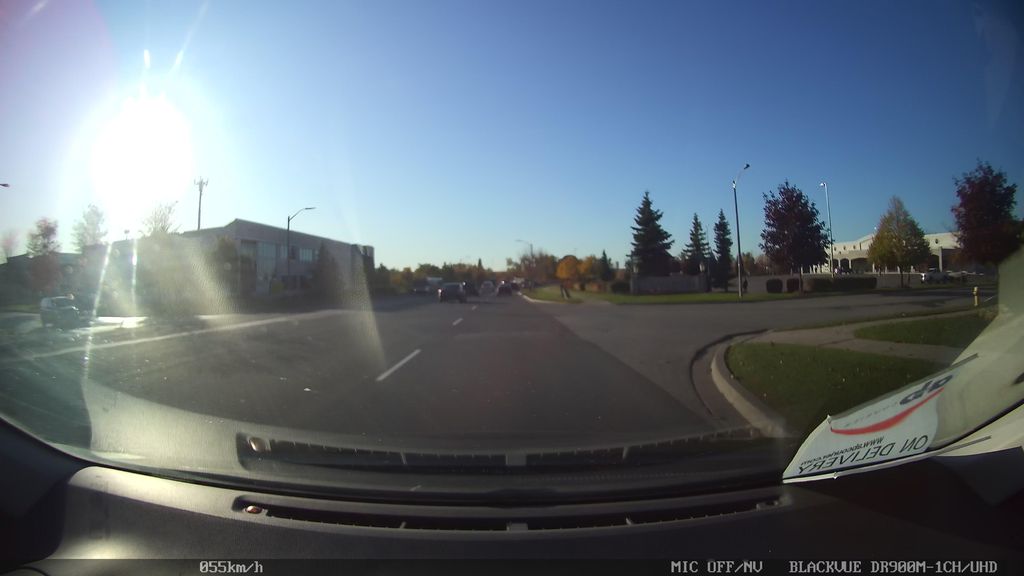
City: toronto